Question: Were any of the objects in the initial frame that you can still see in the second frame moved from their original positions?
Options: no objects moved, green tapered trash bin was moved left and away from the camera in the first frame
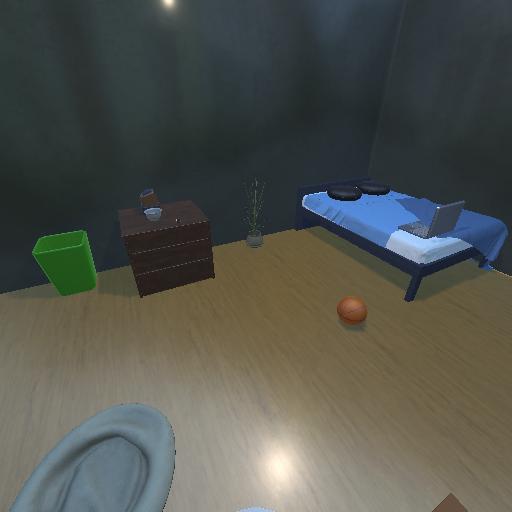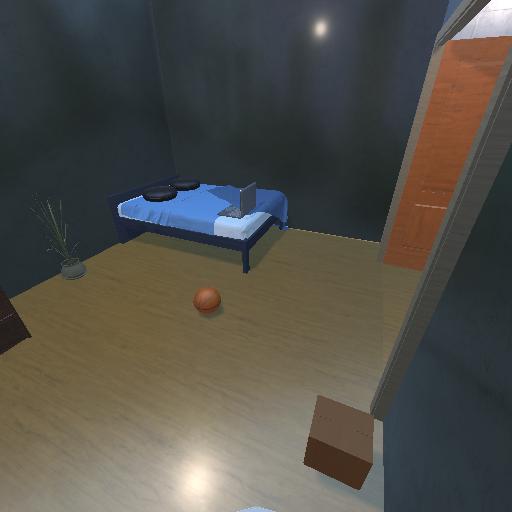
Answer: no objects moved